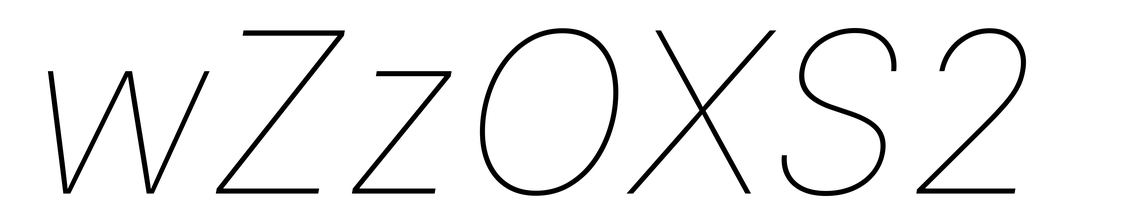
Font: Inter-Italic_Thin_Italic